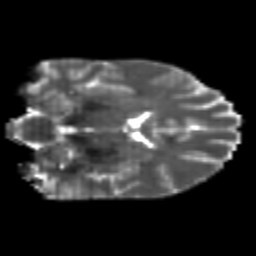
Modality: T2w
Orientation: coronal
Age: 23
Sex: female
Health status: healthy
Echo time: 0.074 s